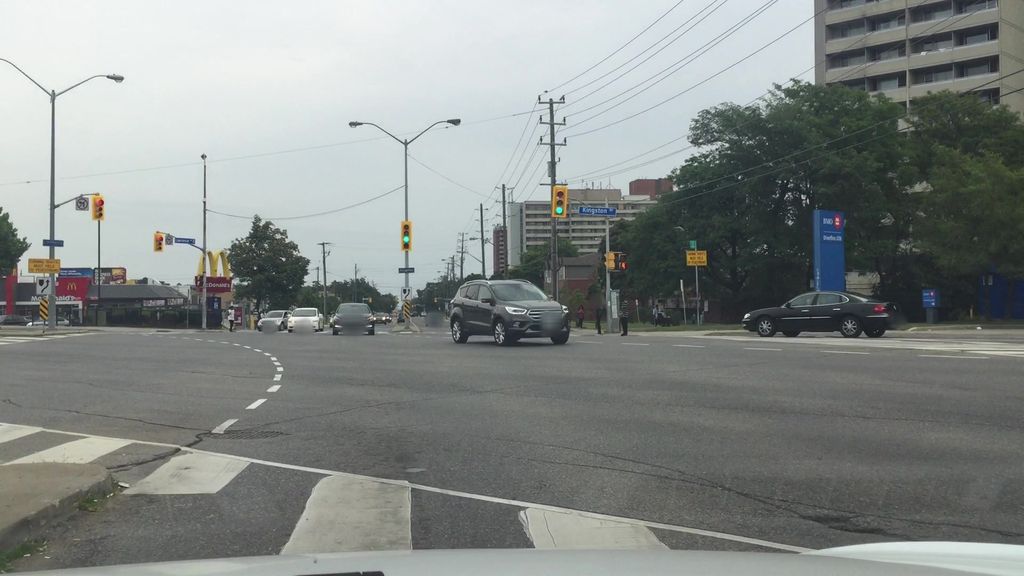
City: toronto